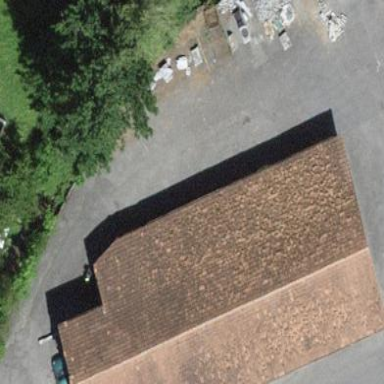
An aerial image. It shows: Rural barn.